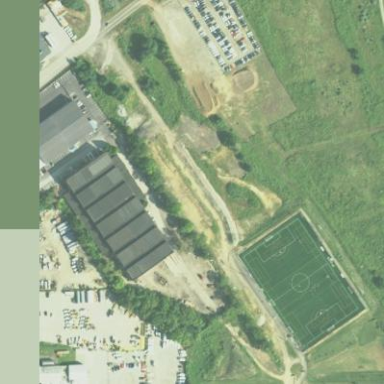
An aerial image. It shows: Soccer pitch for leisureland activities.